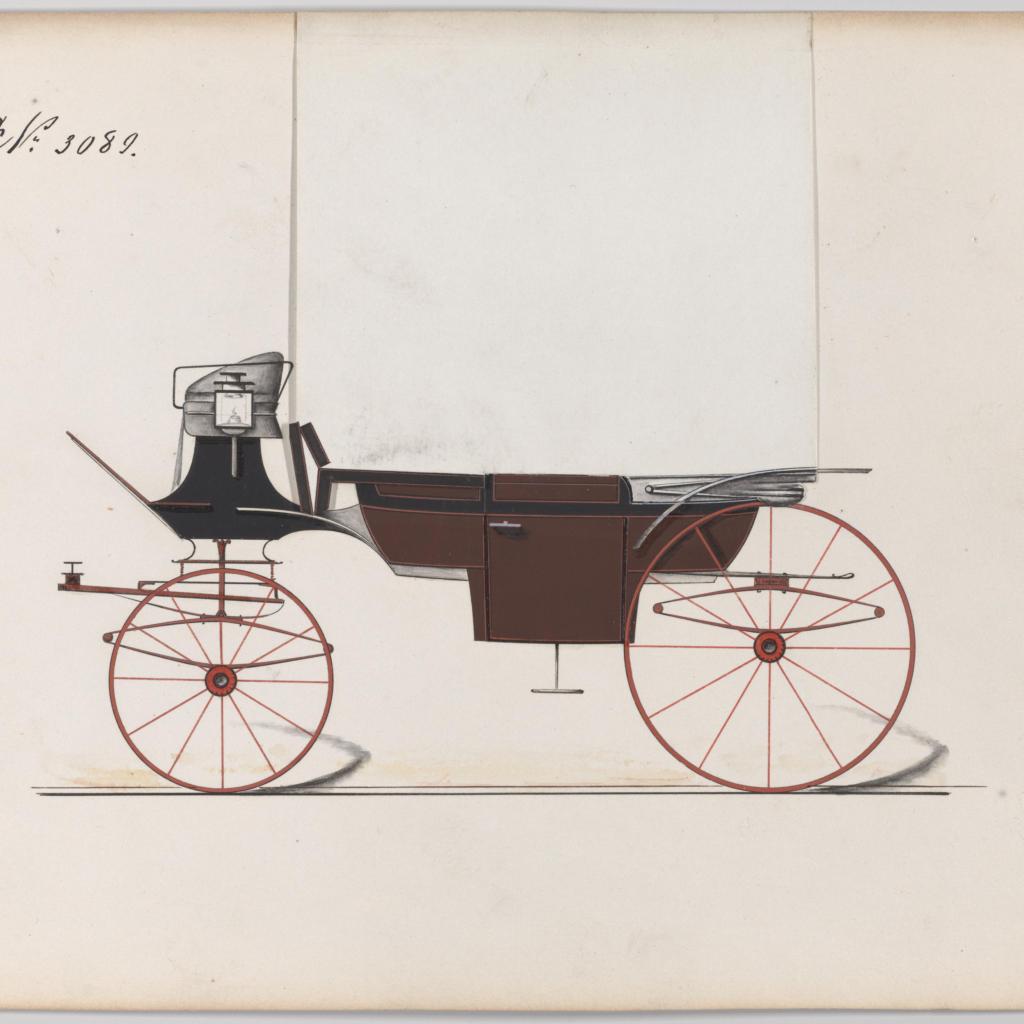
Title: Design for Landau, No. 3089
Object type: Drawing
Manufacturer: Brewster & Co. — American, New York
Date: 1875
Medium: Pen and black ink, watercolor and gouache with gum arabic
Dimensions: sheet: 7 3/16 x 9 13/16 in. (18.3 x 24.9 cm)
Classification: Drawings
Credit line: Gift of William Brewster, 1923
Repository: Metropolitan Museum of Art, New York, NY